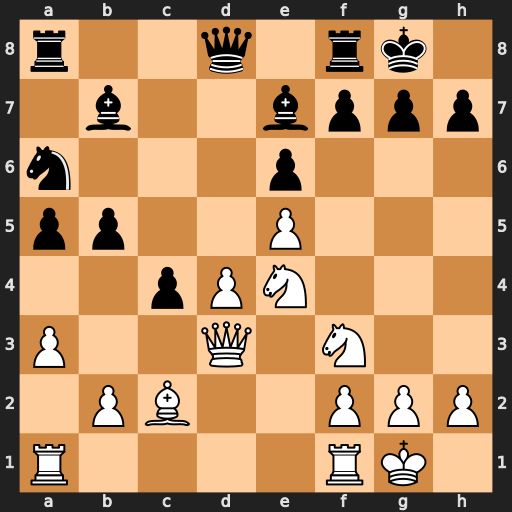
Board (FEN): r2q1rk1/1b2bppp/n3p3/pp2P3/2pPN3/P2Q1N2/1PB2PPP/R4RK1
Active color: w
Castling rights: -
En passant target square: -
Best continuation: Nf6+ Kh8 Qxh7#